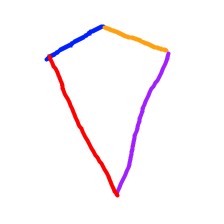
Shape: kite